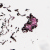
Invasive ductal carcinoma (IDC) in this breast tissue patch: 0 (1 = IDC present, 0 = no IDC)